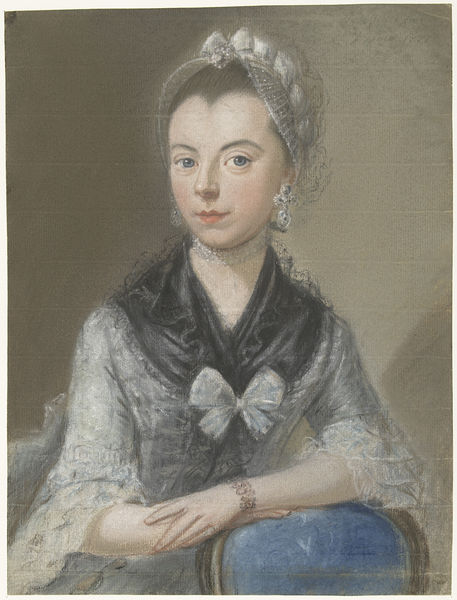
Titel: Portret van Susanna van Os - de la Croix
Künstler: Pieter Frederik de la Croix
Standort: Amsterdam
Institution: Rijksmuseum
Schlagwörter: blau, gemälde, weiß, mädchen, frau, hell, hut, kleid, mund, nase, ohrring, schmuck, schwarz, stuhl, blick, rot, haube, schleife, jung, arm, augen, barock, gesicht, spitze, bildnis, hände, porträt, sessel, innen, ohrringe, brustbild, renaissance, kopfbedeckung, lehne, stuhllehne, fliege, lippenstift, kelid, armband, mittelalter, lipenstift, porträz, traurog, fliede